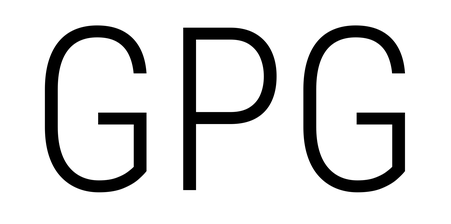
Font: Roboto_Condensed_Light